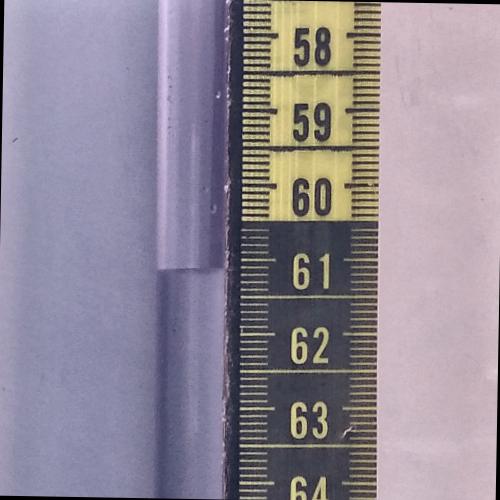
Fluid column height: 61.1 cm